Question: I need a API gateway for my websocket application.
1. Analyse and identify unusual requests from certain IP
2. Quotas and Rate Limiting
3. Statistics
4. Free or commercial
5. Solid performance
The sub-protocol of my WebSocket is WAMP, so I am afraid there is no existing product to do the job.
I intend to develop one and suppose it will work in this way:

- - 'monitor'- 'monitor'- 'monitor'
This approach sounds feasible. But the proxy seems not support reusing upstream connection to the 'monitor'.
Suppose there are 10K connections established from proxy to clients, then proxy also establishes 10K connections as upstream to 'monitor' app? that is unacceptable.
I expect only one or several connections are established between proxy and 'monitor' to send the duplicate requests/responses. Certainly the proxy informs 'monitor' the real source/target for each request / response.
Is there any proxy or product satisfying this requirement so that I only need develop less?
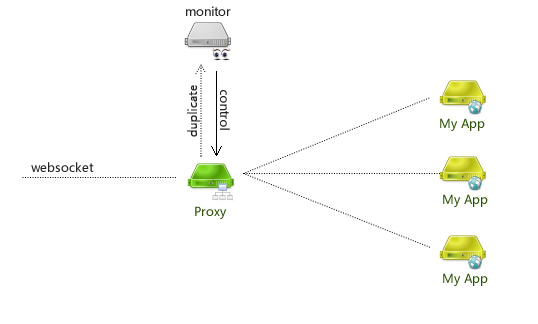
Answer: (TL;DR ... sorry!)
I'm working on a project doing something very similar with G-WAN. Initially, I wrote API servlets, which worked quite well didn't take full advantage of G-WAN capabilities. With some pointers from G-WAN support, I started exploring the use of handlers; I ported my API servlets to a URL-rewrite routine in a handler (vast majority of the content returned for an API query is static / pre-rendered content). I'm now working on a 404-handler routine to catch the cases where we don't (yet) have the content pre-rendered, turning them into render-on-demand requests and building the response dynamically.
From the client side, it all looks totally dynamic. But by doing URL-rewrites to static paths and allowing G-WAN to dispatch our on-demand cases, it reduces the amount of code we have to write, AND makes use of some highly-optimized features in G-WAN. I'm mentioning these details as an example of what Gil referred to as "breaking the mould." Initially our approach looked a lot like how we would do an implementation with nginx (except without the need for a gateway like fcgi). It has been quite an improvement though once we stripped down to and threw away many about how web services should be constructed.
One word of caution, if you plan on doing development in C++. The linkage from G-WAN to external libraries is "C" and not "C++". They did this performance and memory-footprint reasons (good choice), but I hadn't thought that through fully when I started writing some library routines in C++ that I intended to reference from within my G-WAN servlets and handlers in addition to being referenced from various C++ applications. It's not a showstopper - plenty of "C" libraries out there that work just fine with C++ apps. But it would be cumbersome to reference a dynamic C++ class library (.so) via a "C" linkage through G-WAN from a servlet. (My simple fix was to move my "shared" C++ code into .h files and just include them into my G-WAN handlers and servlets, as well as in my C++ apps. Not clean, but expedient.)
To your 5 specific points, from a G-WAN perspective:
1. Depending on your definition of "analyse" and "unusual" this could easily be done in C/C++ within your protocol handler, or you can make use of external libraries. There are multiple ways to make that asynchronous, either as separate processes or maybe just non-blocking I/O, if blocking is an issue.
2. Also easily managed from a handler.
3. Ditto.
4. Yes. :) Depends on the level of support you want. Free if you rely exclusively on SO and other community support. We opted for an inexpensive support subscription, and the responses have well exceeded our expectations.
5. Oh yeah! We confirmed that in the first few days.
Oh, and one last thing: Once you have spent an hour or two writing some G-WAN servlets, you may have a hard time going back to other web/app/service mechanisms. With servlets, I just save my changes from the editor and hit refresh on the browser window to see the new result (try that with an fcgi implementation!). I have multiple instances of G-WAN running on my server (configured for different IP addresses and port numbers) so on a single machine, I have multiple stages of development code bases, plus a production server. For development, I run G-WAN in a terminal session (not as a daemon), and can make use of printf(...) in my servlet and handler codes to see what is happening on the back-end vs what happens in my browser window.
For more info:
- <URL>-
Good luck!
Ken